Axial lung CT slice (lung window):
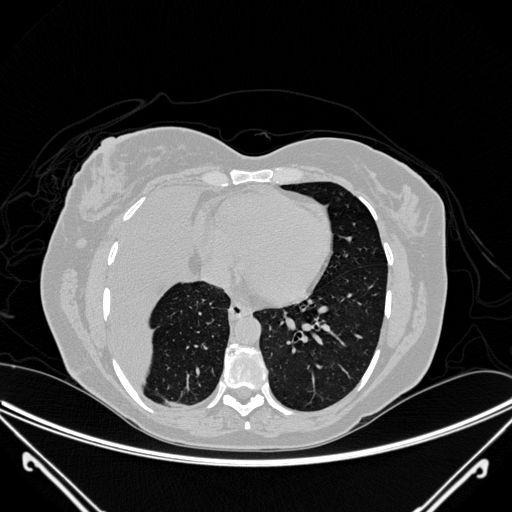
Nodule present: no